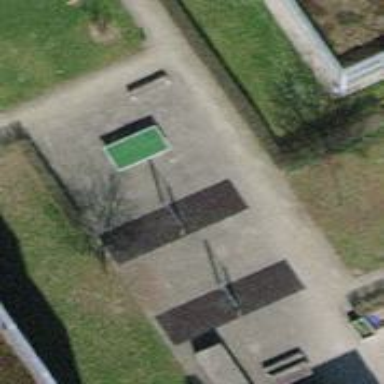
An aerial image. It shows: Pitch for leisure activities.